Question: I am trying to slide div from left to right on button click in a Jquery mobile page .
What exactly I want is to push that current div to left and reveal another div with content like some menu from right .
I have created a . Here is the <URL>
So if you see in the fiddle each list div has a 'gear' button so when you click this button it should push only that div to left and reveal another div fro right showing some menu .
I have a hand drawn sketch that I am including in this

'''
<div data-role="page">
<div id="clock" data-role="header" style=" background:skyblue;">
<h1>List View</h1>
</div>
<!-- /header -->
<div role="main" class="ui-content" style=" background:orange;">
<div class="fieldset" id="myform1">List 1 <a class="ui-shadow ui-btn ui-btn-inline ui-btn-icon-left ui-icon-gear" value="SUBMIT" id="sub2"></a>
</div>
<div class="fieldset" id="myform2">List 2 <a class="ui-shadow ui-btn ui-btn-inline ui-btn-icon-left ui-icon-gear" value="SUBMIT" id="sub1"></a>
</div>
<div class="fieldset" id="myform3">List 3 <a class="ui-shadow ui-btn ui-btn-inline ui-btn-icon-left ui-icon-gear" value="SUBMIT" id="sub0"></a>
</div>
</div>
<div data-role="footer">
<h4>Page Footer</h4>
</div>
<!-- /footer -->
</div>
'''
'''
$(document).ready(function () {
$("#sub2").click(function () {
// alert("This is an alert");
$('#myform1').toggle('slide', {
direction: 'right'
}, 700);
});
});
'''
Thanks
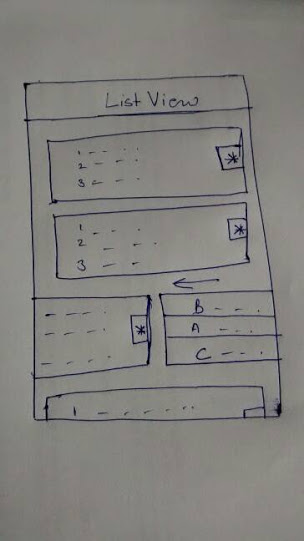
Answer: I tried to solve my own problem with the help of comments provided by others . Here is the solution.
Although there is little bit change i.e I changed the 'div' to 'li' that's all
'''
$(".fieldset a").click(function () {
//var ul_parent= $('li.fieldset').parent();
//$(ul_parent).find('li').each(function(){ //code here });
$('li.fieldset').each(function(){
if ($(this).hasClass('rightSlide')) {
}else{
var form = '#'+$(this).attr('id');
var arr = form.split('_');
var menu = '#menu_' + arr[1];
var theClass = form;
console.log("The opened id : "+form);
toggle(form,menu,theClass);
}
});
var form = '#'+$(this).closest('li').attr('id');
var arr = form.split('_');
var menu = '#menu_' + arr[1];
var theClass = form;
toggle(form,menu,theClass);
// console.log(menu);
function toggle(form,menu,theClass){
if ($(theClass).hasClass('rightSlide')) {
$(form).animate({
"margin-left": "-200px",
"margin-right": "200px"
}, "slow").removeClass('rightSlide');
$(menu).animate({
"margin-right": "0px"
}, "slow");
} else {
$(form).animate({
"margin-left": "0px",
"margin-right": "0px"
}, "slow").addClass('rightSlide');
$(menu).animate({
"margin-right": "-200px"
}, "slow");
}
}
//$('.hidenset').toggle(400);
});
'''
'''
<div data-role="page">
<div id="clock" data-role="header" style=" background:skyblue;">
<h1>List View</h1>
</div>
<!-- /header -->
<div role="main" class="ui-content" style=" background:orange;">
<ul>
<li class="fieldset rightSlide" id="myform_1">List 1 <a class="ui-shadow ui-btn ui-btn-inline ui-btn-icon-left ui-icon-gear" value="SUBMIT" id="sub2"></a>
</li>
<li class="hidenset" id="menu_1">Menu 1</li>
<li class="fieldset rightSlide" id="myform_2">List 2 <a class="ui-shadow ui-btn ui-btn-inline ui-btn-icon-left ui-icon-gear" value="SUBMIT" id="sub2"></a>
</li>
<li class="hidenset" id="menu_2">Menu 2</li>
<li class="fieldset rightSlide" id="myform_3">List 3 <a class="ui-shadow ui-btn ui-btn-inline ui-btn-icon-left ui-icon-gear" value="SUBMIT" id="sub2"></a>
</li>
<li class="hidenset" id="menu_3">Menu 3</li>
</ul>
</div>
<div data-role="footer">
<h4>Page Footer</h4>
</div>
<!-- /footer -->
</div>
'''
'''
.fieldset {
height:100px;
background:green;
width:100%;
margin-bottom: 2px !important;
margin-top: 2px !important;
color:white;
}
.hidenset {
background:red;
margin-top: -103px !important;
width:180px;
height:100px;
margin-bottom: 2px !important;
margin-right: -200px;
color:white;
/*display:none;*/
float:right;
}
ul {
list-style-type: none;
padding-left: 0px;
}
.fieldset a {
float:right;
margin-right: 0px !important;
height: 21px !important;
width: 21px !important;
padding-right: 20px !important;
padding-left: 0px !important;
}
'''
The <URL> for JS FIddle